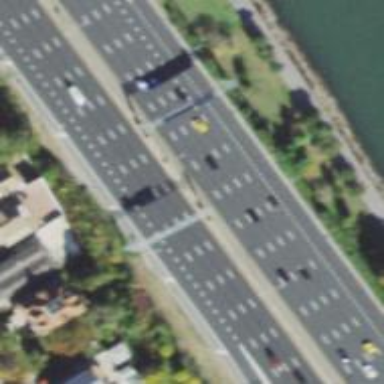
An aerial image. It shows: Asphalt motorway.